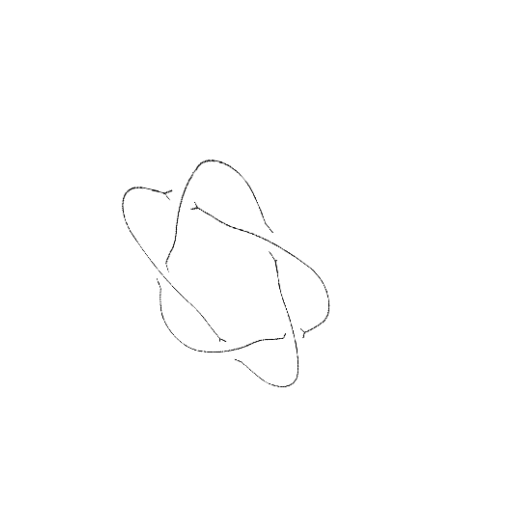
Crossing number: 5